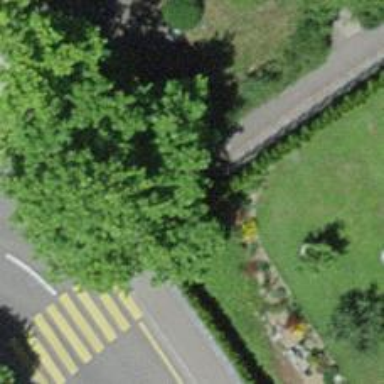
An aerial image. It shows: Road with steps.